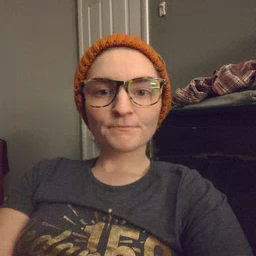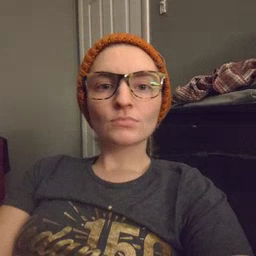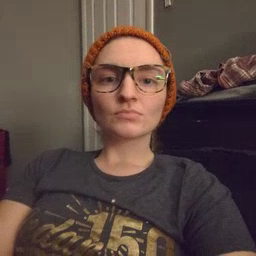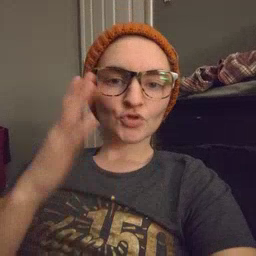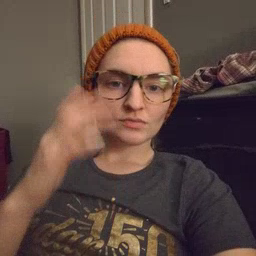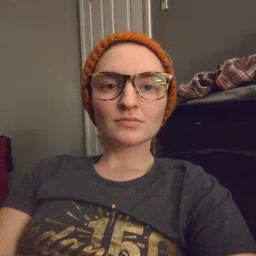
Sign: tree